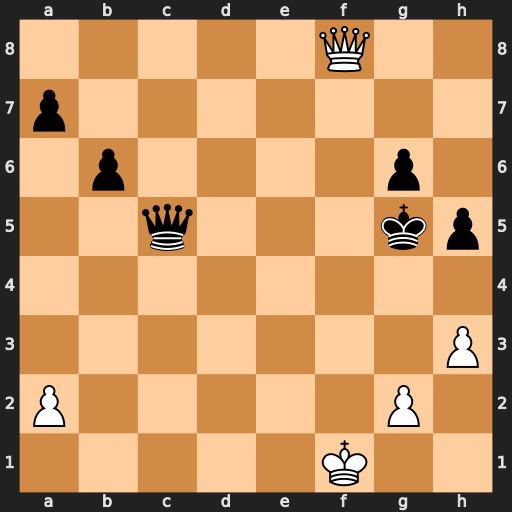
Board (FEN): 5Q2/p7/1p4p1/2q3kp/8/7P/P5P1/5K2
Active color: w
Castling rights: -
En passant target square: -
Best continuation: h4+ Kg4 Qf3+ Kxh4 Qf4#